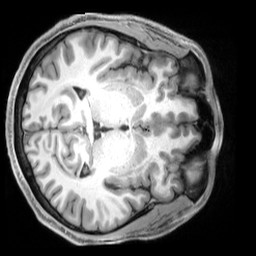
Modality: T1w
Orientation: axial
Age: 34
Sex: male
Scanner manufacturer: siemens
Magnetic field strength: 3 T
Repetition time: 2.3 s
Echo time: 0.00229 s